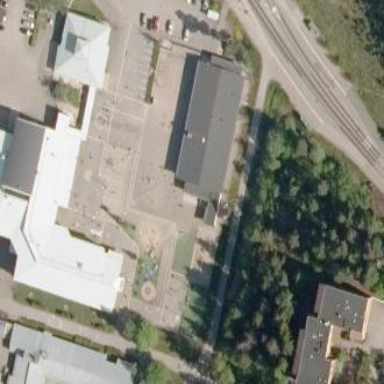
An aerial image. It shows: School.